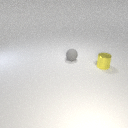
small gray rubber sphere to the left of small yellow metal cylinder